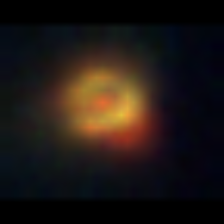
Taxon: Unknown_phyto
Group: Unknown